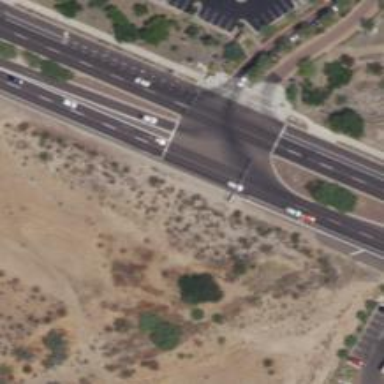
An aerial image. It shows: Solid stop line on the road marking.